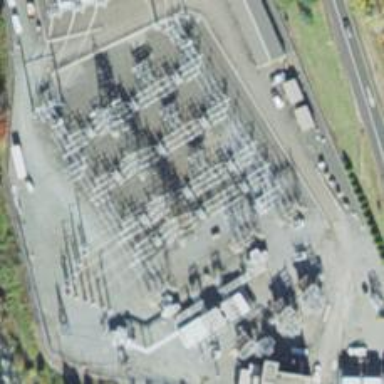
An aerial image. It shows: Switch used for power control.